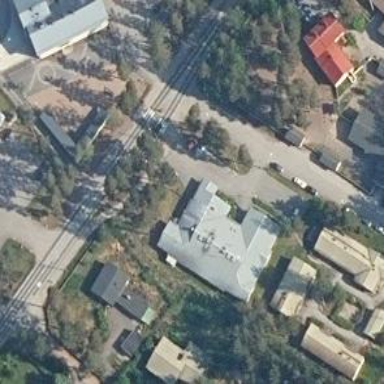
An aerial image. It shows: Building.